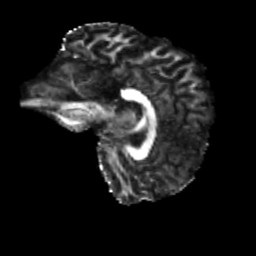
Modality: FA
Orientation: sagittal
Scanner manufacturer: siemens
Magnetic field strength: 3 T
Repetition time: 4 s
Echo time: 0.0594 s